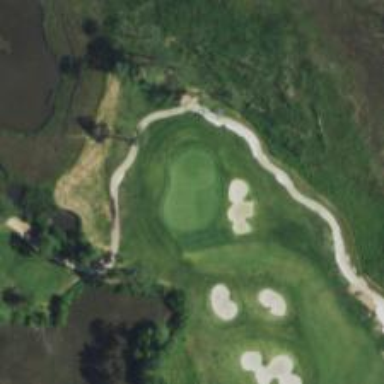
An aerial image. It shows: View of golf hole.